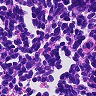
Metastatic tissue present: no